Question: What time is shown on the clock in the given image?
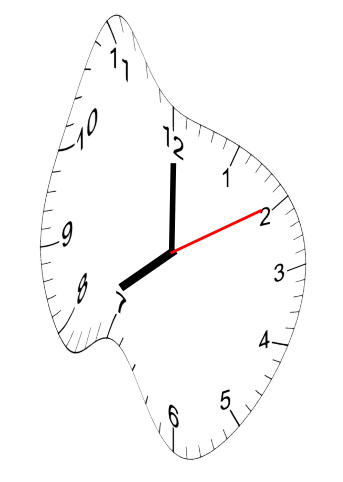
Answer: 08:00:10